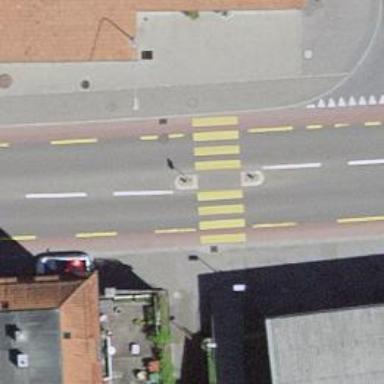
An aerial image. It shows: Marked zebra crossing with island.